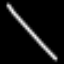
Label: line